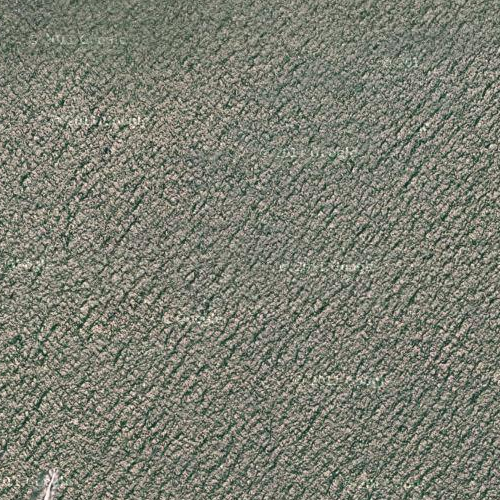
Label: sydney